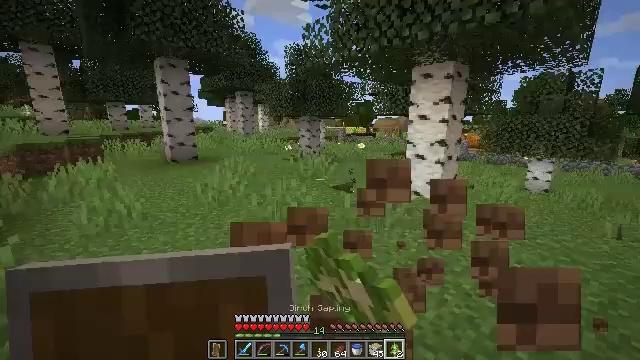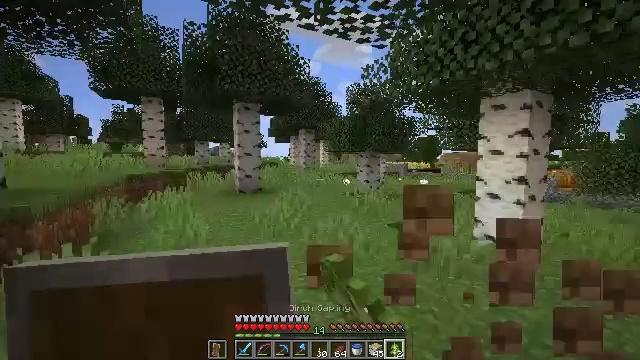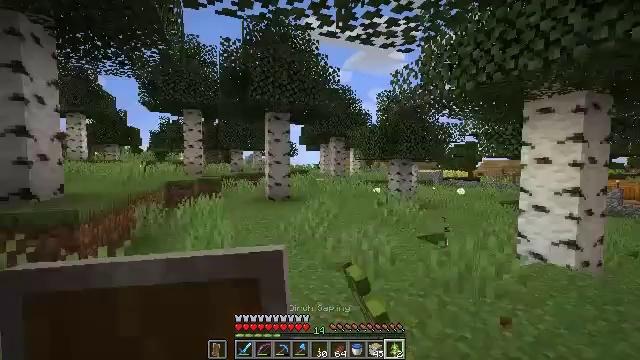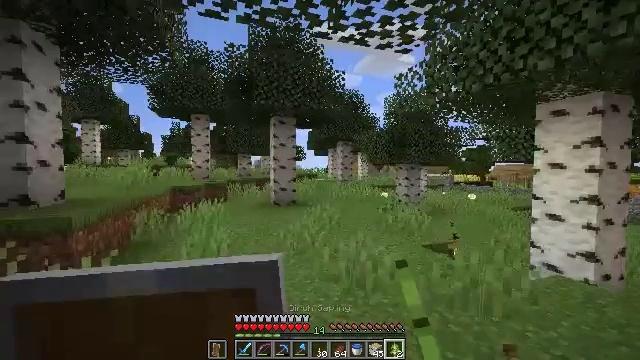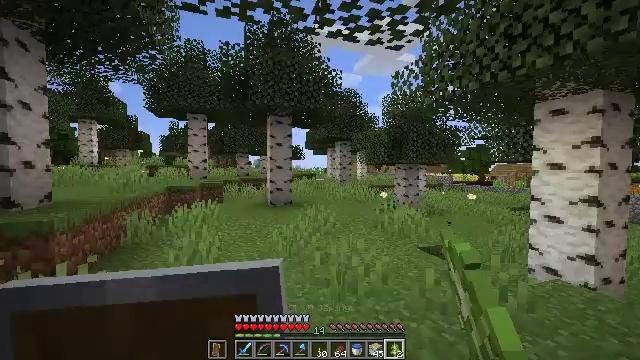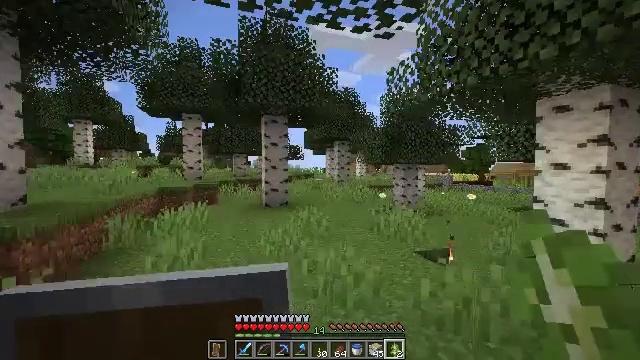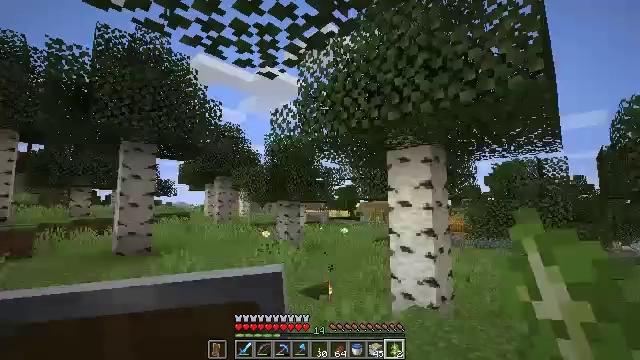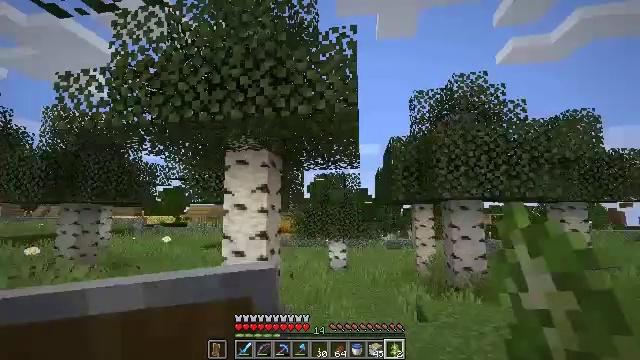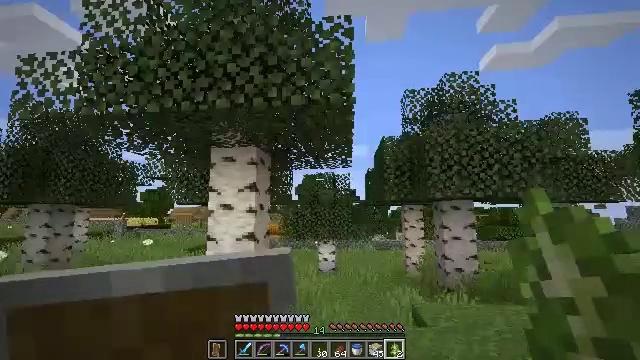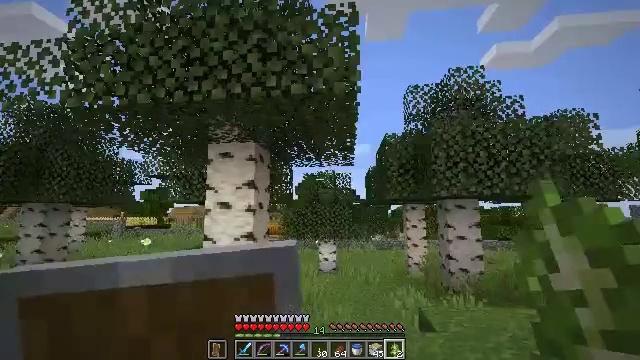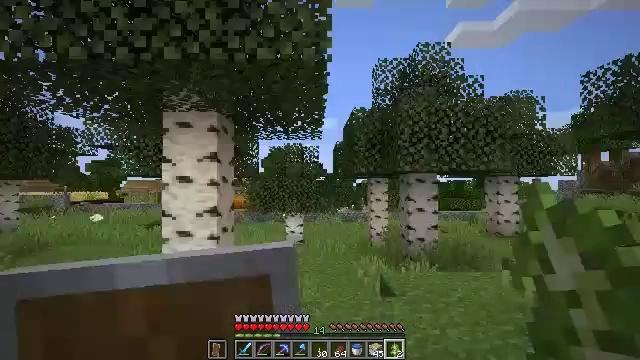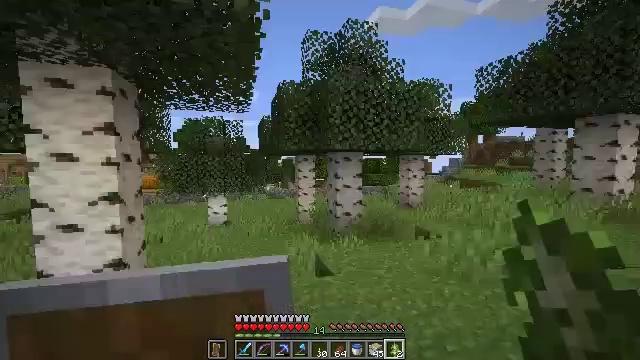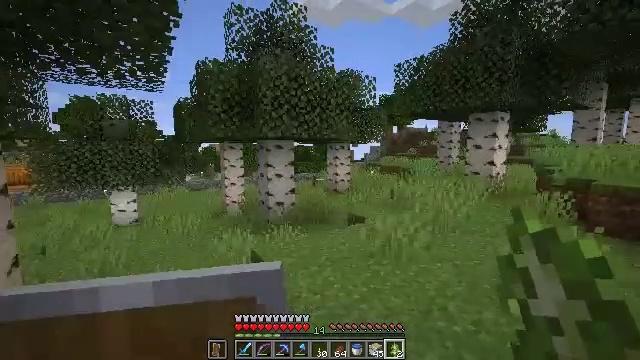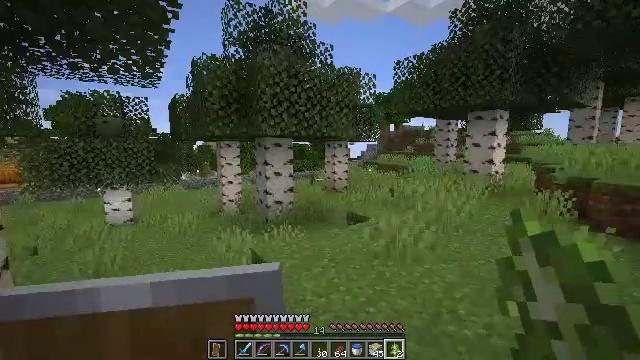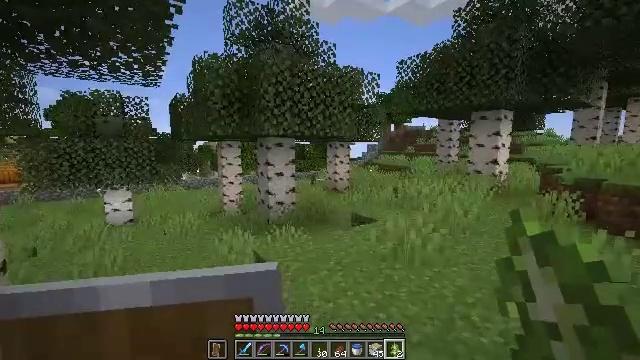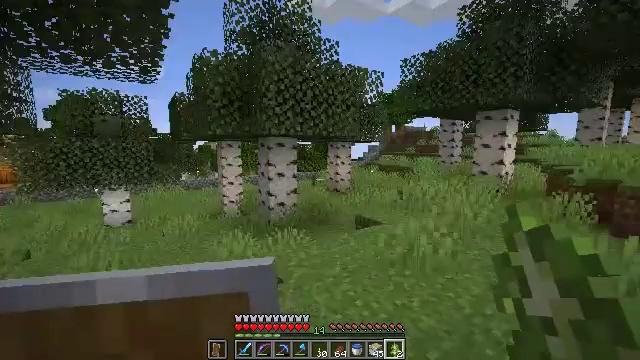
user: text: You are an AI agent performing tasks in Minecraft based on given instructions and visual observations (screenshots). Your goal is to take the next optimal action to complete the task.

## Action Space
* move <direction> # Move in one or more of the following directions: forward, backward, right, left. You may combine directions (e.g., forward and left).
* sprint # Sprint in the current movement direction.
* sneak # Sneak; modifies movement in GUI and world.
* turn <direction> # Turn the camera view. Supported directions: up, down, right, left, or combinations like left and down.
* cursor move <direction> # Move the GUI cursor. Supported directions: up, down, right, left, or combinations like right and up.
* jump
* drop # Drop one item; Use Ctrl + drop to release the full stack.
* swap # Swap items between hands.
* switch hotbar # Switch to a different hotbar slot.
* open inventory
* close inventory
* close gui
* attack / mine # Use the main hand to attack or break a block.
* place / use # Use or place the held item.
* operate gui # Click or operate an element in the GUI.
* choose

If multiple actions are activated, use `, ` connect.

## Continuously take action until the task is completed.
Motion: motion action
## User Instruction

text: Gather birch log for crafting.
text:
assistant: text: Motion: move forward and move right, turn left and up
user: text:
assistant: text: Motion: move forward and move right, turn left and up
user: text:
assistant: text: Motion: move forward and move right, turn left and up
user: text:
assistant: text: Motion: move forward and move right
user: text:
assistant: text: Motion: move forward
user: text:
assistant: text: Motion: move forward, turn right and up
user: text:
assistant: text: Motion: move forward, turn right
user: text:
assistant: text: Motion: move forward, turn right
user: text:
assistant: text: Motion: move forward
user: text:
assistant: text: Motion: move forward and move left, turn right and down
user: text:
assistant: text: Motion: move forward and move left, turn right and down
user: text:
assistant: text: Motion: move forward and move left, turn right and down
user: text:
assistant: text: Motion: move forward and move left
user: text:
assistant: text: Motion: move forward
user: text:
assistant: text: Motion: move forward
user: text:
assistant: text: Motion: move forward
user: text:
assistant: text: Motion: move forward
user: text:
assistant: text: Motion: move forward
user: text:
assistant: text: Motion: move forward, turn up
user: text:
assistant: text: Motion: move forward, turn left and up
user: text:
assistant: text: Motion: move forward, sprint
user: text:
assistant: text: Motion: move forward, sprint, turn left and up
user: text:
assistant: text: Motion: move forward, turn left and down
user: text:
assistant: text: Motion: move forward, turn left and up
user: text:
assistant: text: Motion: move forward and move left, turn left and up
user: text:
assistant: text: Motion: move forward and move left, turn left
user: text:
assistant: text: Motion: move forward and move left
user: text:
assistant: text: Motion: move forward
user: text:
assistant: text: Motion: move forward, sprint, turn left
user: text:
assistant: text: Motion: move forward, sprint, turn left and down